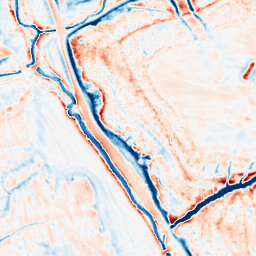
Category: edge_preserving
Decomposition family: anisotropic_diffusion
Decomposition parameters: iterations: 50
kappa: 30
gamma: 0.15
Upsampling method: sinc_blackman
Upsampling parameters: scale: 2
kernel_size: 4
Upsampling scale: 2